Question: I needed to use an hidden input to transfer some IDs to the page for each block.. whatever.
I have the following code :
'''
<div id="shipping_box" class="formSep well">
<div id="default_shipping_box" class="shipping_box row-fluid">
<div class="span1">
<input type="hidden" name="tracking_id" value="" />
</div>
</div>
</div>
'''
This code work well and the result is what I expected.
If I do this :
'''
<div id="shipping_box" class="formSep well">
<div id="default_shipping_box" class="shipping_box row-fluid">
<input type="hidden" name="tracking_id" value="" />
<div class="span1">
</div>
</div>
</div>
'''
The layout is not respected. See this picture for the demostration :

Can someone explain why to me ? Hidden input aren't suppose to be "hidden" so they shouldn't affect the layout ?
jsfiddle : <URL>
Near line 285
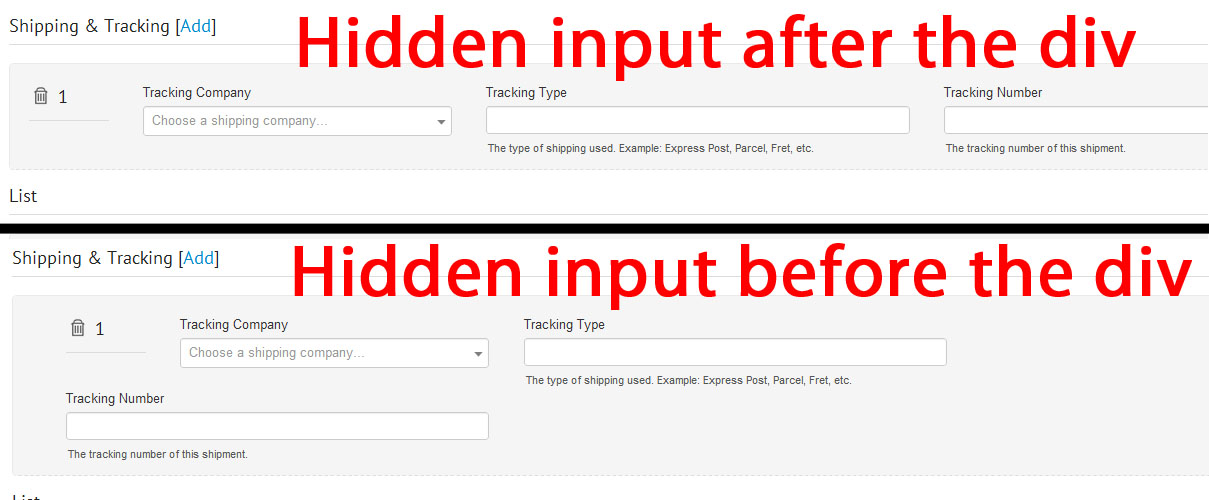
Answer: Is because you have a css rule (in bootstrap.min.css file) that match the firs-child element (but only if has a class*="span") inside the default_shipping_box div.
'''
.row-fluid [class*="span"]:first-child {
margin-left: 0;
}
'''
So, if you put your inside the and before the first span, then that rule is not styling the and thats why your template is been afected.
You can fixed adding a simple css rule to the same file...
'''
.row-fluid .span1{margin-left:0 !important;}
'''
The important, is because you have more files who overite this rule (ex. in bootstrap-responsive.min.css)
Good luck, and i hope it helps
cheers,
Gmo.-
EDIT:
Too slow XD.
Answered while writing ... I agree with the reason explained above.